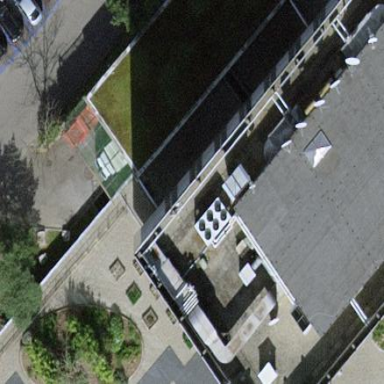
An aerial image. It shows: Part of building.